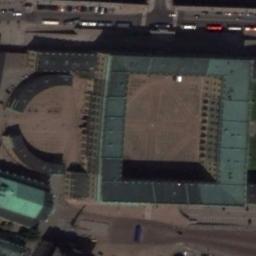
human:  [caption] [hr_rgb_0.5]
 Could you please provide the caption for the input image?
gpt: The palace is on the open place .

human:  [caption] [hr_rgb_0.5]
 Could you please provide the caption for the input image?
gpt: The roofs of palaces are all black, And the whole looks like a rectangle .

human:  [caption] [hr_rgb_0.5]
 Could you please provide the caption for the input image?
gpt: There are many cars on the road beside the palace .

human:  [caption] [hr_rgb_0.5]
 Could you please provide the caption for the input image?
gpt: The green square palace with a courtyard is next to a road .

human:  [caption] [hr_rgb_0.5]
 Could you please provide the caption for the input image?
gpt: A palace with green roofs and a brown courtyard .